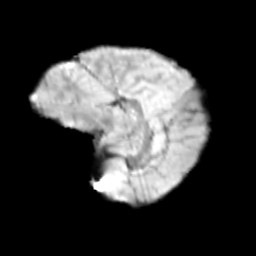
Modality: T2w
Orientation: sagittal
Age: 13
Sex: male
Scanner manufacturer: siemens
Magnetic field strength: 3 T
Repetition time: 3.8 s
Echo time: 0.07 s